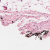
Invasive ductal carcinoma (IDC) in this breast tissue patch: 0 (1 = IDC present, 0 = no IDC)